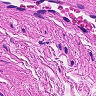
Metastatic tissue present: no